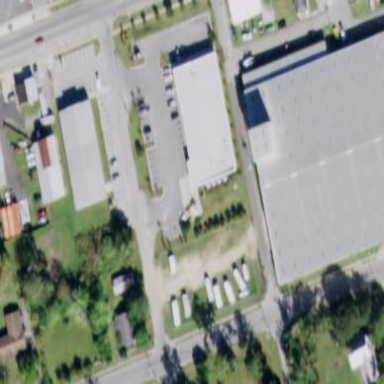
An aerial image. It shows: Retail area with variety store.